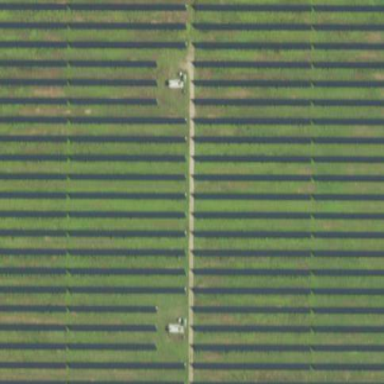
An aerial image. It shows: Solar power plant utilizing photovoltaic technology to generate electricity.